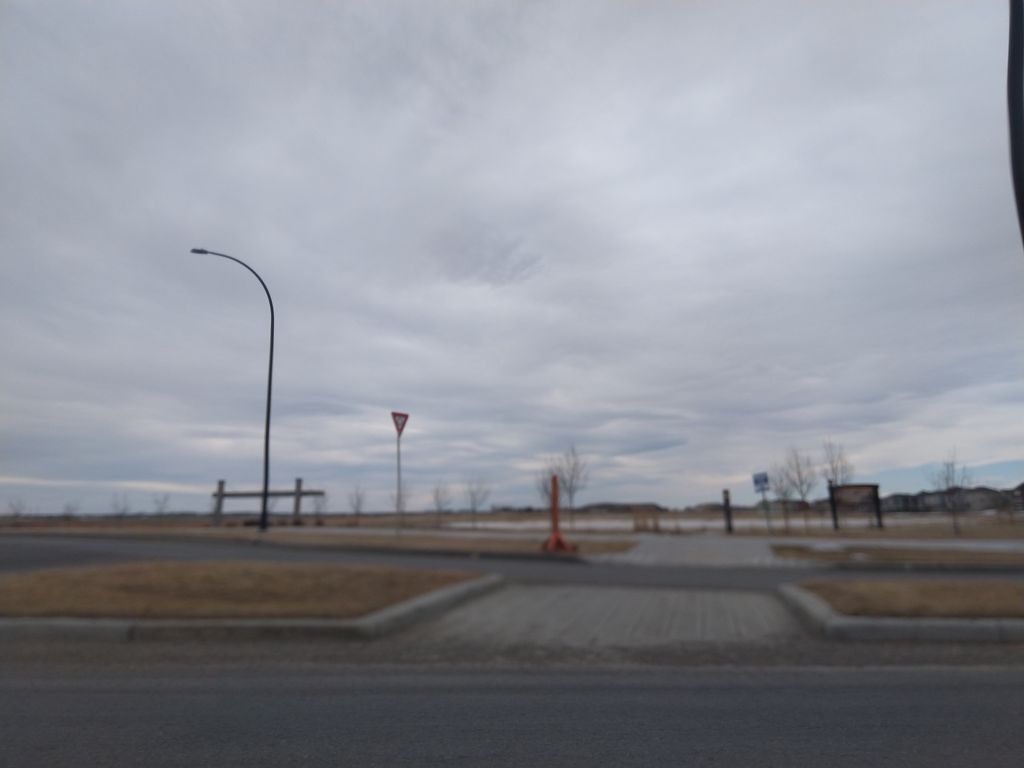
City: calgary